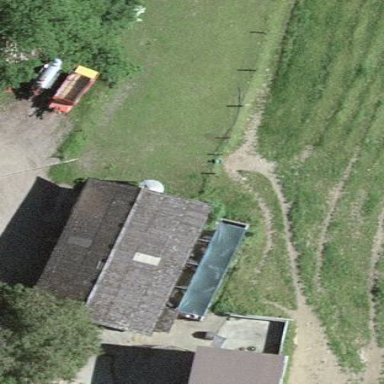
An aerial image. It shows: Stable building.